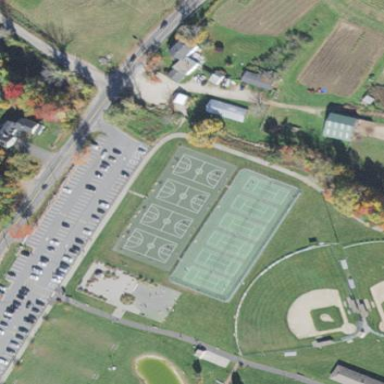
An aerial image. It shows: Tennis court on the leisure land pitch.